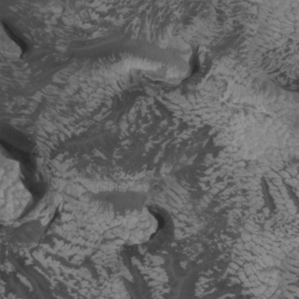
Label: non_frost